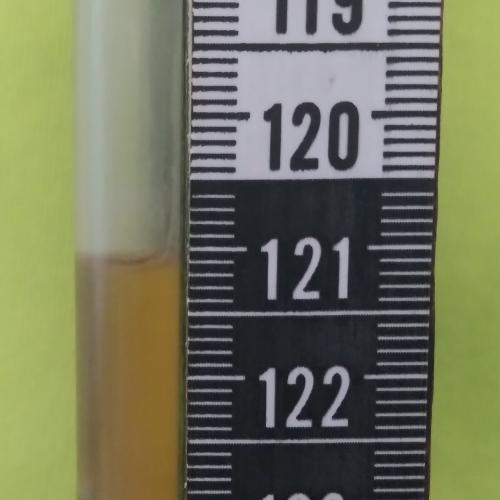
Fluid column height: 121.1 cm